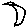
Label: moon